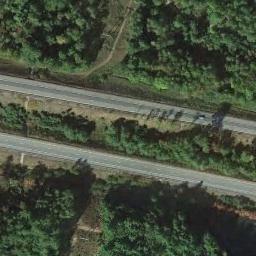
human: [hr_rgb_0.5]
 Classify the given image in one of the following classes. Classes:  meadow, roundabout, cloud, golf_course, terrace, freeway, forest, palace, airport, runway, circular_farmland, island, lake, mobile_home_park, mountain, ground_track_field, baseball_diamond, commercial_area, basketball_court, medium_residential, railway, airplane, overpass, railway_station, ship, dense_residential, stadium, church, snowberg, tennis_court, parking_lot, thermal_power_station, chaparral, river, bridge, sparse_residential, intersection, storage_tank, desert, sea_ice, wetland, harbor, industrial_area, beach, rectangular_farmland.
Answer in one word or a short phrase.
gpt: freeway